Question: I have a custom separator style (fairly simple):
'''
[[UITableView appearance] setSeparatorColor:SOMECOLOR];
'''
Now I want to have my tableview finish with a separator. Currently separators only appear between two cells, but I want to have a separator at the end.
see here:

any ideas how this could be done?
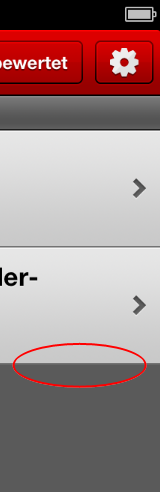
Answer: I understand it you want a separator at the end as well? You can add a footer view to achieve this effect.